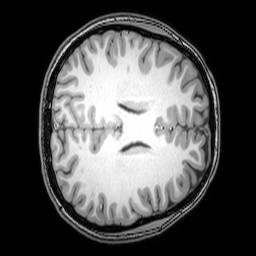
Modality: T1w
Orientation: axial
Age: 21
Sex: female
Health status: healthy
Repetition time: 0.081 s
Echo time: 0.037 s